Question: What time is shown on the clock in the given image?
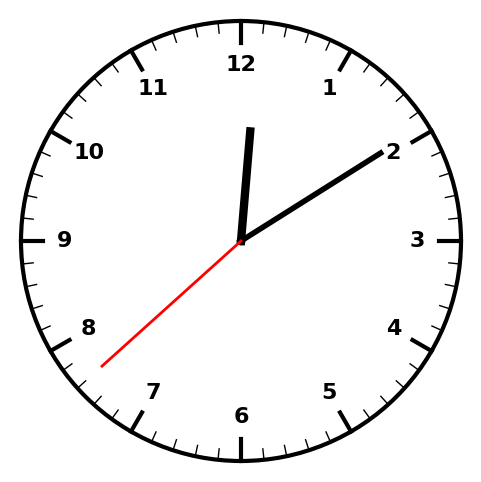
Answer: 12:09:38